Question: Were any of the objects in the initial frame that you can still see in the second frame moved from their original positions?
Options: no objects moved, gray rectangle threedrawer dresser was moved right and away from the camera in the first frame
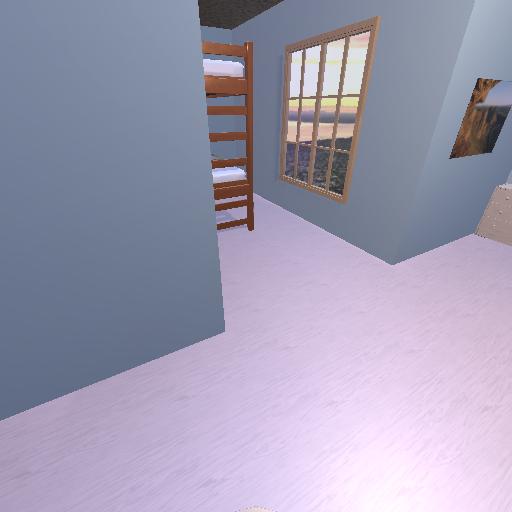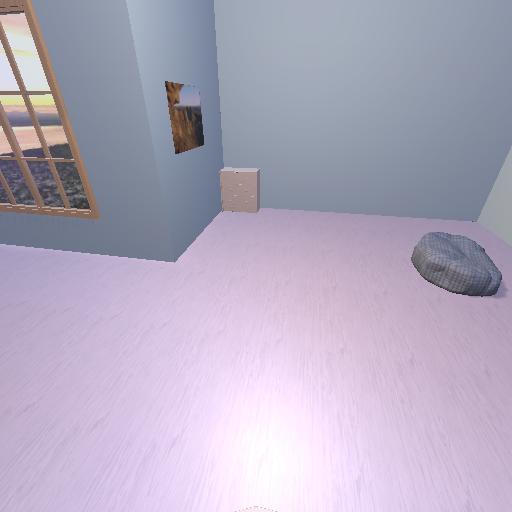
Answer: no objects moved